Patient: sex F, age 43
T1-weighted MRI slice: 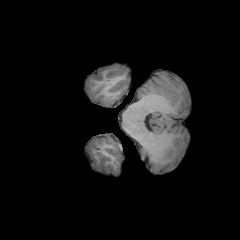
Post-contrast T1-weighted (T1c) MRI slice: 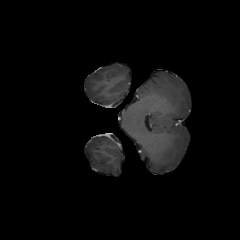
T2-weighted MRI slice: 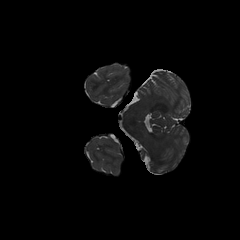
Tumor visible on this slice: no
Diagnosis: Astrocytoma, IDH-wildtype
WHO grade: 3